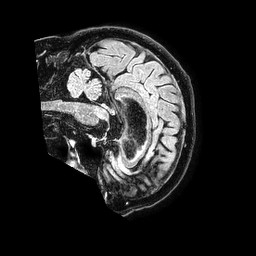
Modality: FLAIR
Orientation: sagittal
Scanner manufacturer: philips
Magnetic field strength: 1.5 T
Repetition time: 4.8 s
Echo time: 0.3 s